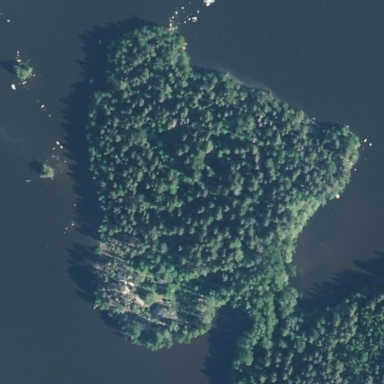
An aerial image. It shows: Islet.